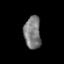
Tissue: prostate
Cell type: Epithelial cells
Senescence score: 0.3595
Nuclear area (px): 531
Mean DAPI intensity: 124.46